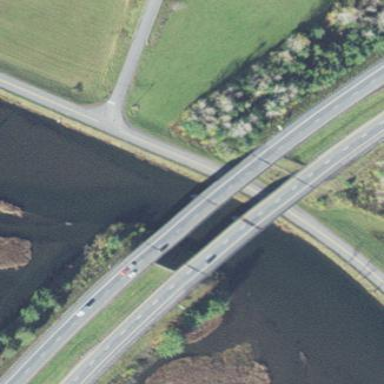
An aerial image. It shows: Man-made bridge.